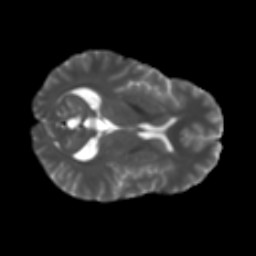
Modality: T2w
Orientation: axial
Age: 38
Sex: male
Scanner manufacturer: ge
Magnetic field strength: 3 T
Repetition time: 7.8 s
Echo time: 0.0608 s